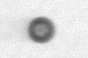
Label: bead